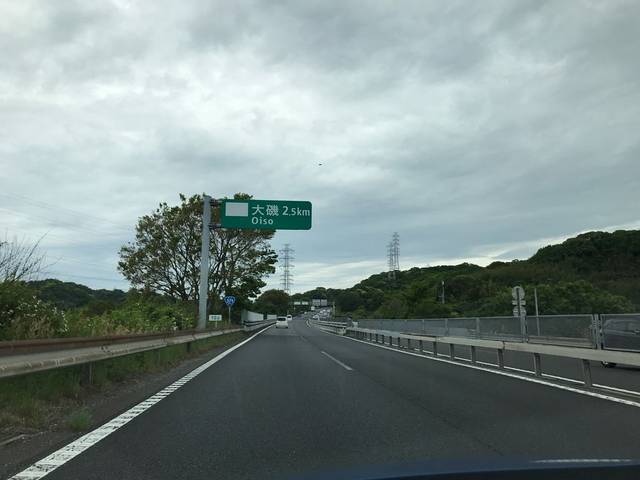
Region: Japan
Coordinates: 35.335, 139.295